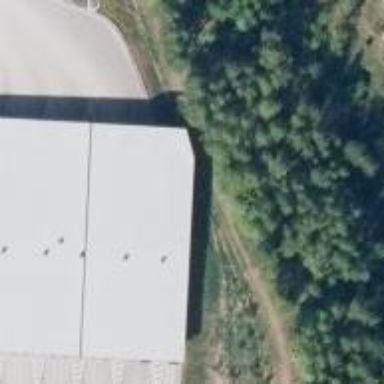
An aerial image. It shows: Border control barrier.